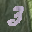
Label: 3